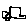
Label: car